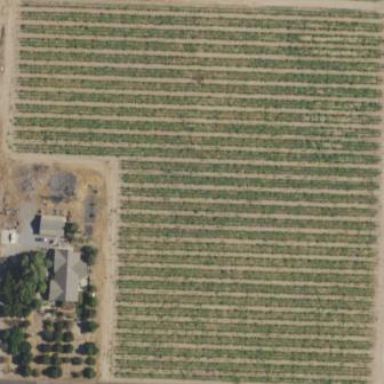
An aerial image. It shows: Vineyard with grape crops.